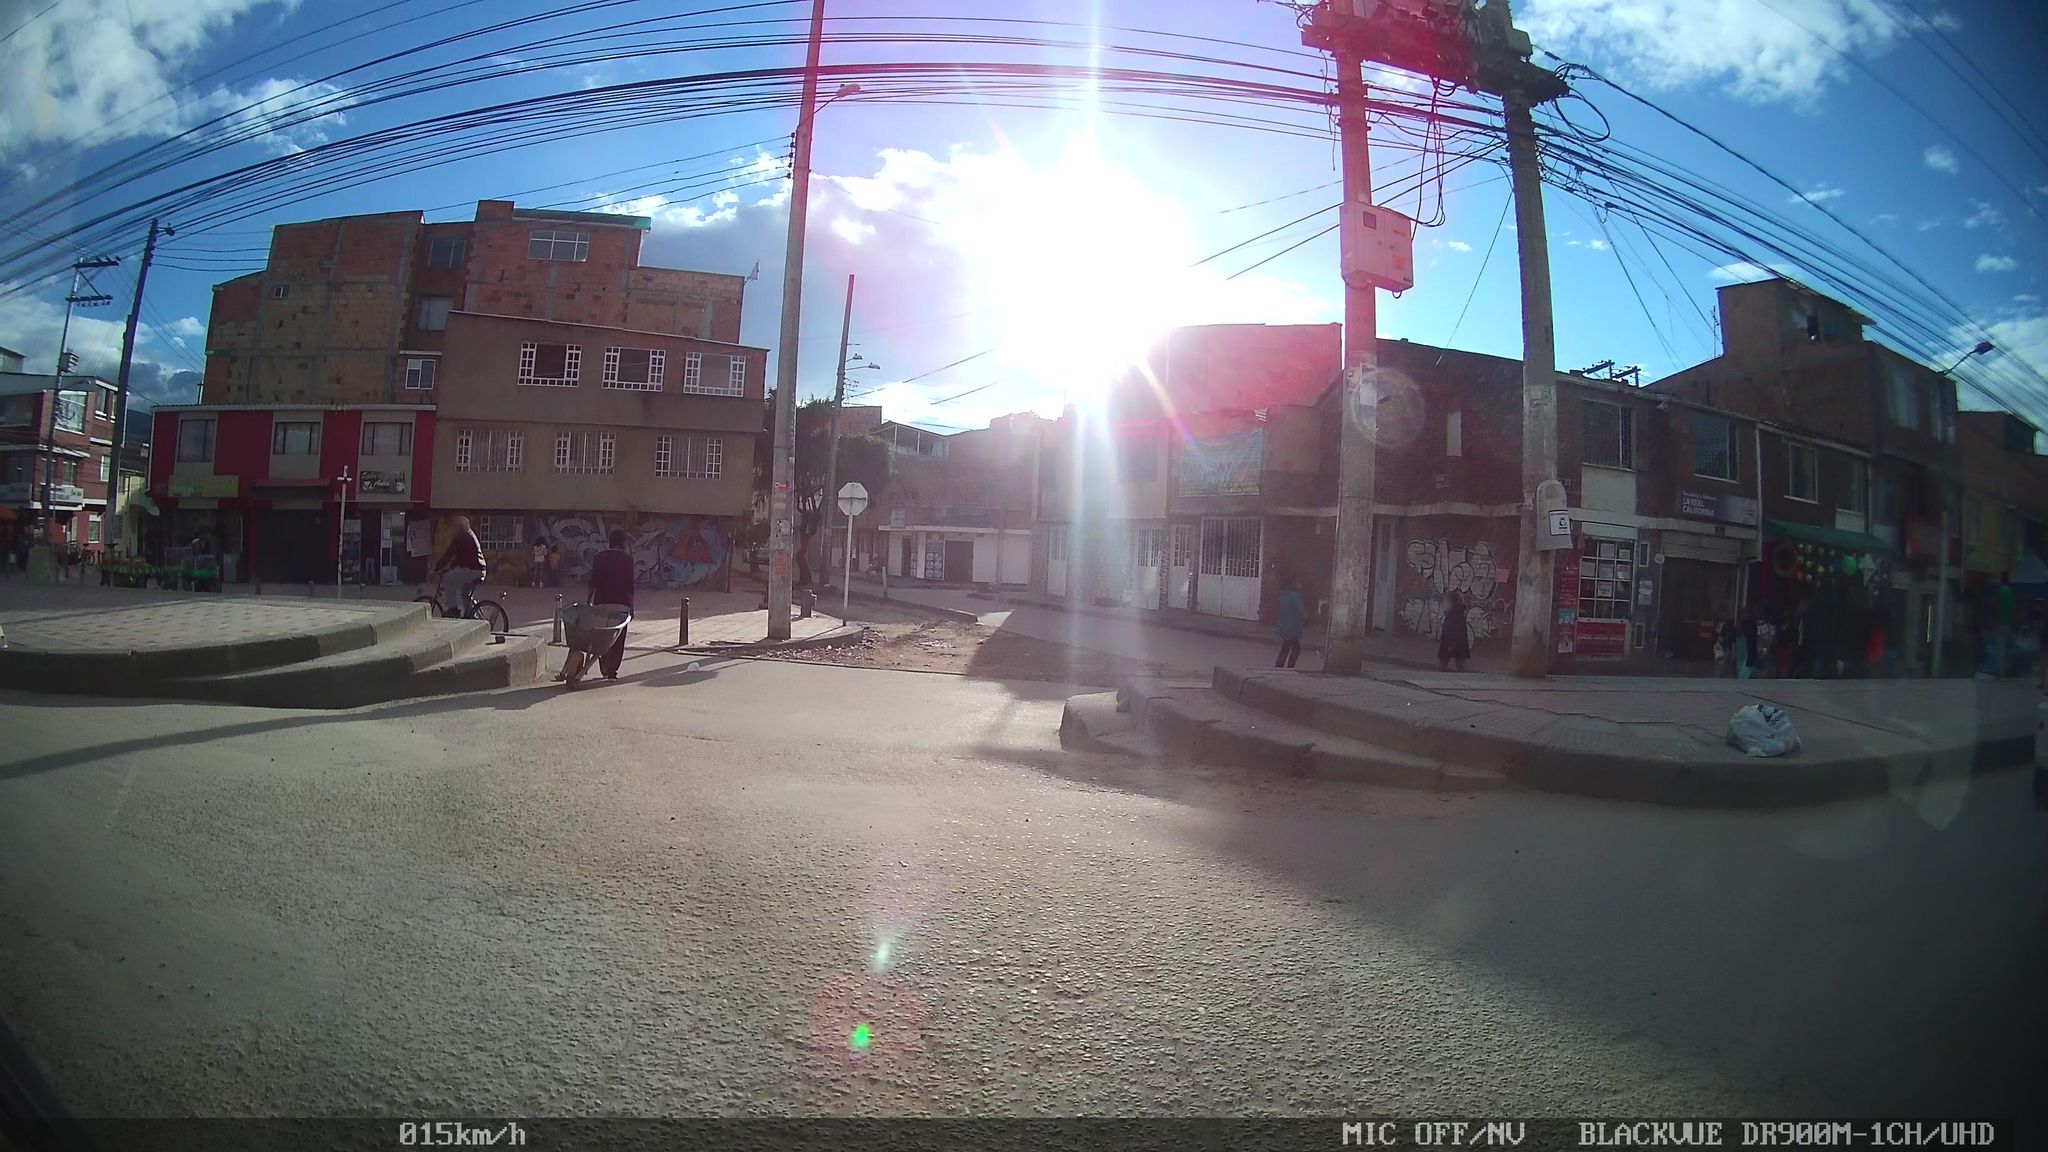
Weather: clear
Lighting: day
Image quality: good
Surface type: driving surface
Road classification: cycleway
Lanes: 2
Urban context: urban centre
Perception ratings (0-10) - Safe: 0.22, Lively: 4.64, Beautiful: 2.15, Boring: 2.09, Depressing: 8.33, Wealthy: 1.34